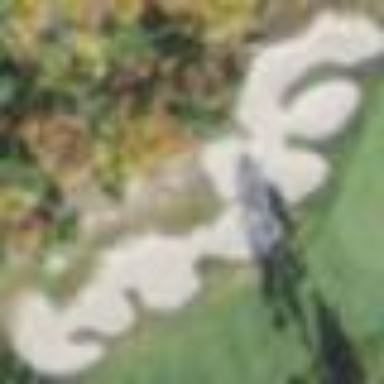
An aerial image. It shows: Sand bunker on golf course.